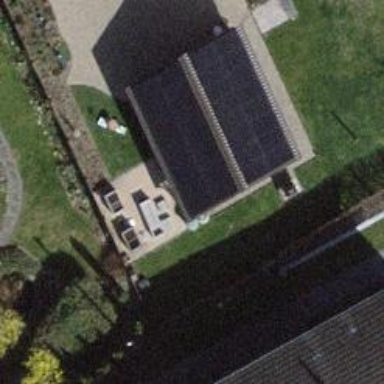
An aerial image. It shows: Solar power generator using photovoltaic panels.